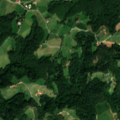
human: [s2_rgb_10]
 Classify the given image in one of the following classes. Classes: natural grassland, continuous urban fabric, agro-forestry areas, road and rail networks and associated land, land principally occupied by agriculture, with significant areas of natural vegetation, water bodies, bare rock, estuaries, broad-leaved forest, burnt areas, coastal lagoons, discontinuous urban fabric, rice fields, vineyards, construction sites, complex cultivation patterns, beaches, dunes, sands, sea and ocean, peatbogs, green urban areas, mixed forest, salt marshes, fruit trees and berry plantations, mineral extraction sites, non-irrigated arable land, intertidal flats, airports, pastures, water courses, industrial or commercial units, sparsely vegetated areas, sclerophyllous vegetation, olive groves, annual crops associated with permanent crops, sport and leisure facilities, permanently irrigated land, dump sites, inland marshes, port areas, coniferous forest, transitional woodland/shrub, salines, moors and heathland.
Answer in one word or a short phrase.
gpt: pastures, land principally occupied by agriculture, with significant areas of natural vegetation, broad-leaved forest